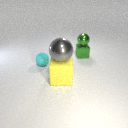
small green metal cube below small green metal sphere